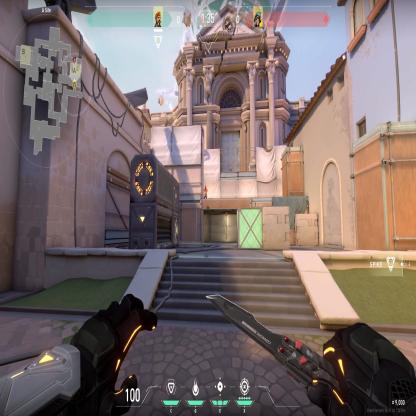
Label: enemy